Field crop: maize
Growth stage: 2
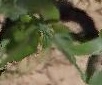
Species: maize